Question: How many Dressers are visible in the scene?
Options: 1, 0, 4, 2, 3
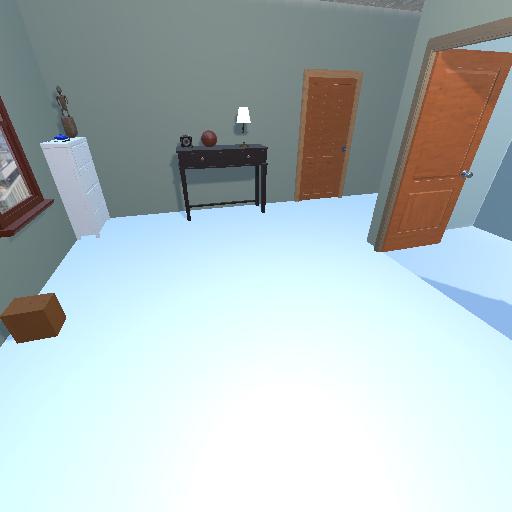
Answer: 1